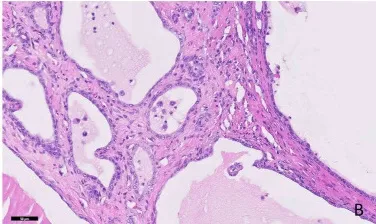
Photomicrographs of the hepatic biliary ductal hamartoma in a 12-year-old cat. (B) The cysts contain a pale homogeneous eosinophilic material and are lined by a single layer of epithelial cuboidal cells, H&E stain, bar = 50 mum.
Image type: pathology (h&e)